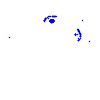
Particle: electron